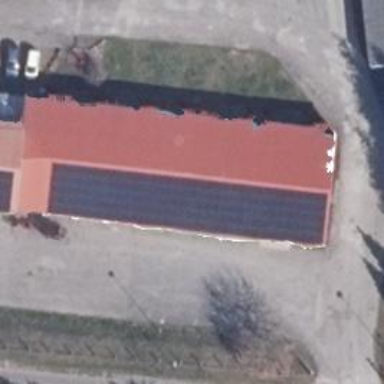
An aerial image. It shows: Small solar photovoltaic panel generator is producing electricity.